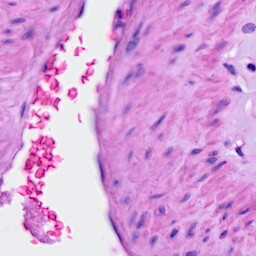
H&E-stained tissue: Ovarian